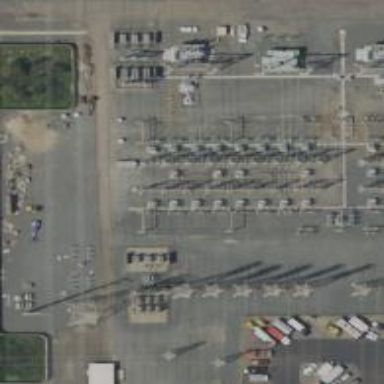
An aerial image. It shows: Switch used for power control.